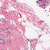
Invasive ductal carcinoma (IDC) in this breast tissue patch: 0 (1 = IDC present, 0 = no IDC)